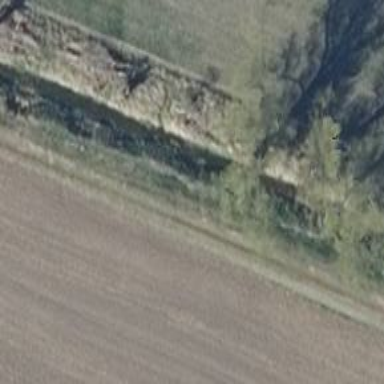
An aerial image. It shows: Row of deciduous broadleaved trees.